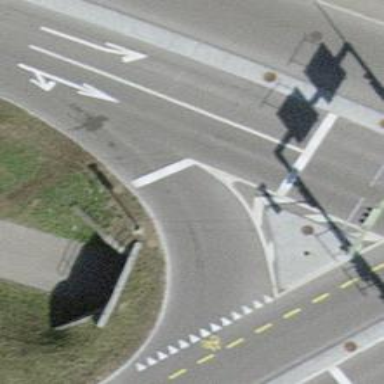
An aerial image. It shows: Road with traffic signals.